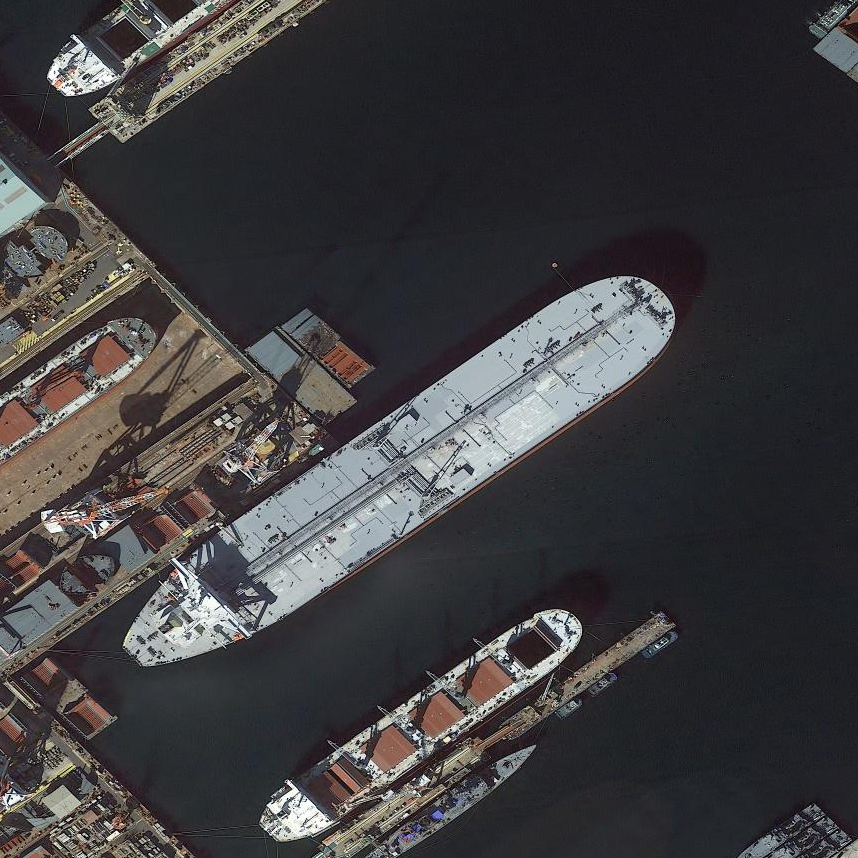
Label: civil